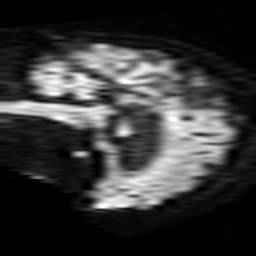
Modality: TRACE
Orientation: sagittal
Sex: female
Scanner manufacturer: philips
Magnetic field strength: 3 T
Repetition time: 3.775 s
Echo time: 0.06069 s